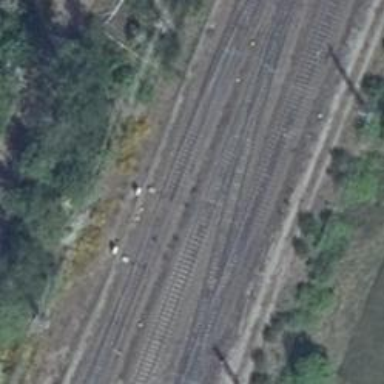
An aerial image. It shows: Railway switch.